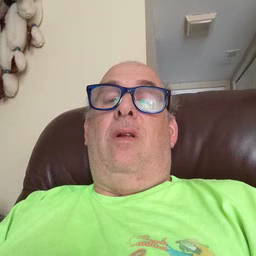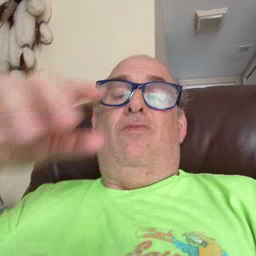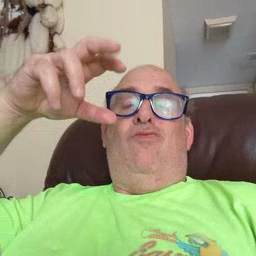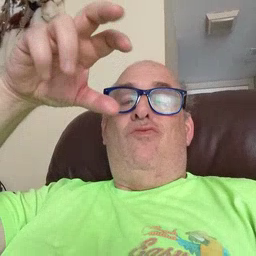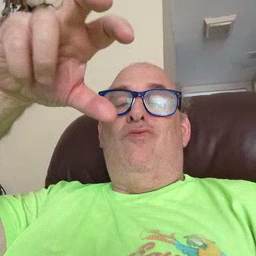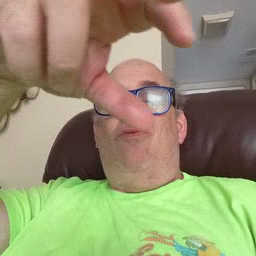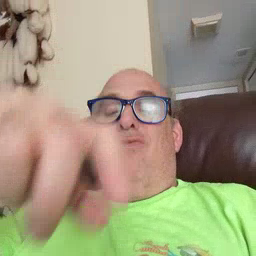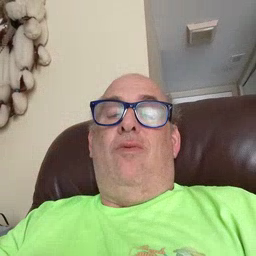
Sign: helicopter